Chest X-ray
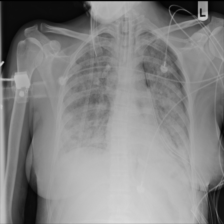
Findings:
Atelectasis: negative
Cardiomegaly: negative
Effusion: negative
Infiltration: positive
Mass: negative
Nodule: negative
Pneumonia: positive
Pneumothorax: positive
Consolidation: negative
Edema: negative
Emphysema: negative
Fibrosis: negative
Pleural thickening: negative
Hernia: negative